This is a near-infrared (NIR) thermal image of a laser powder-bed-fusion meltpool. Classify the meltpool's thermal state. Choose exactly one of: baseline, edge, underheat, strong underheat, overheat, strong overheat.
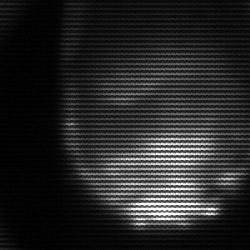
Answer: edge